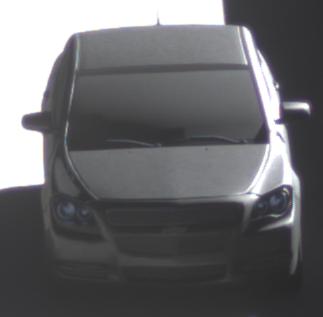
Make: Chevrolet
Model: Malibu 2.4
Detailed model: Malibu
Model produced from: 2012/07
Model produced until: 2014/08
Doors: 4
Color: gray
Road condition: dry road
Daytime: morning or afternoon
Contrast: high contrast